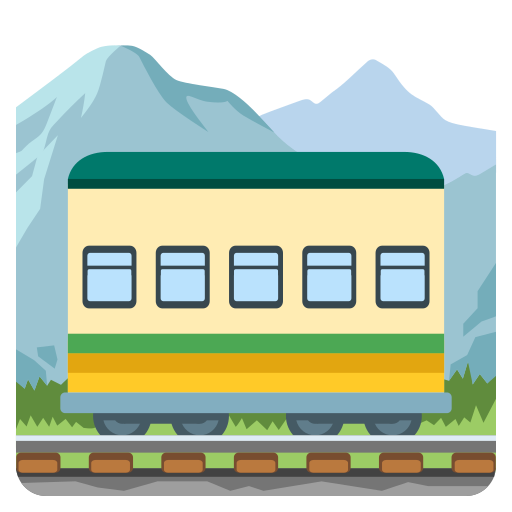
Emoji: 🚞